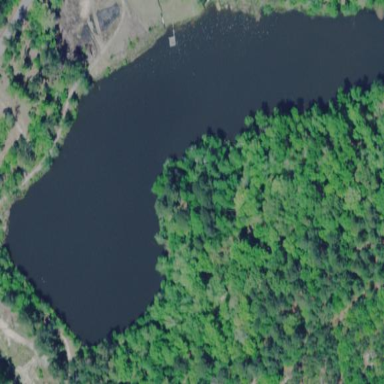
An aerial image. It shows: Serene lake.